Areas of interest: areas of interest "Museum"
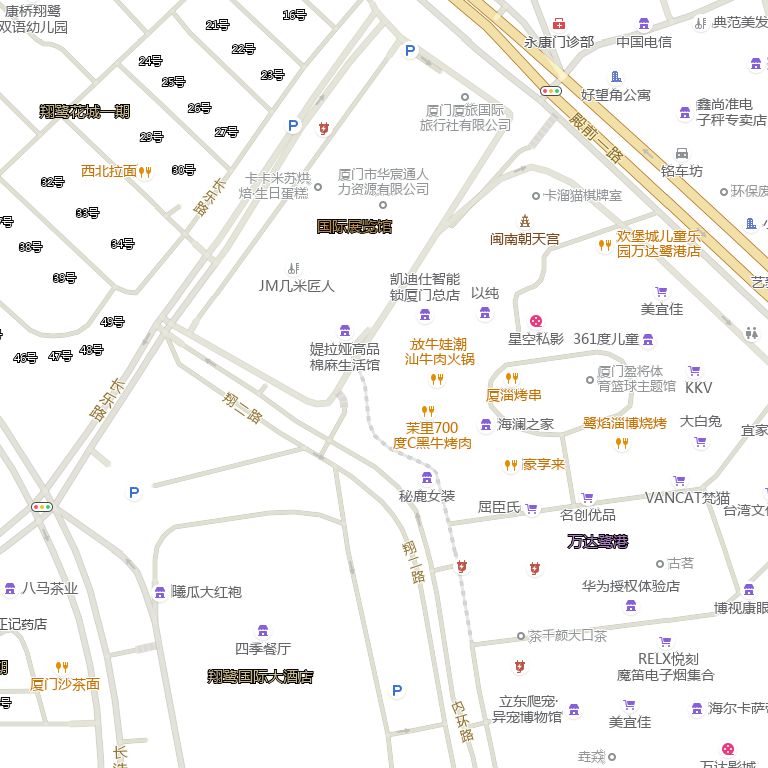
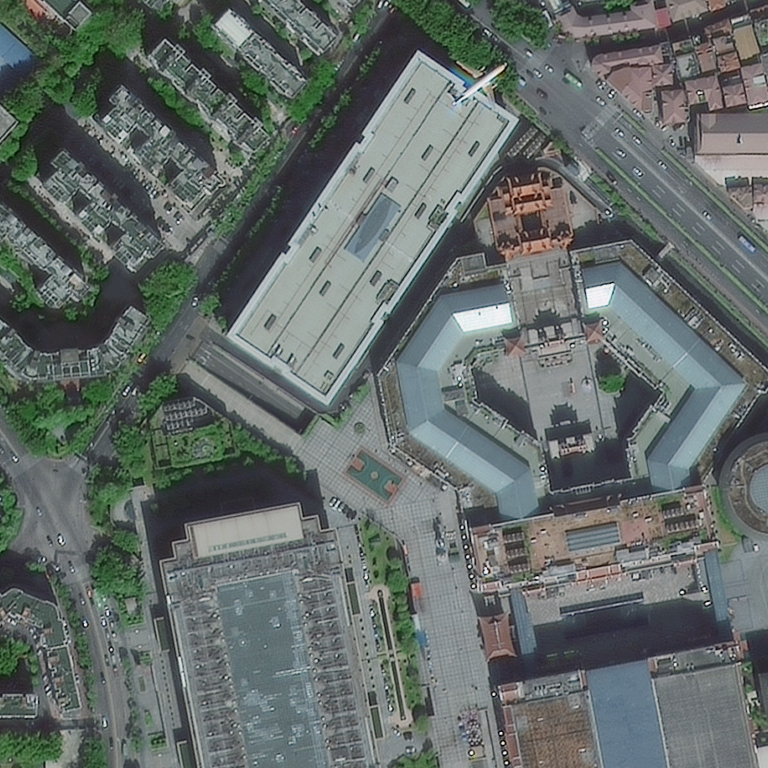